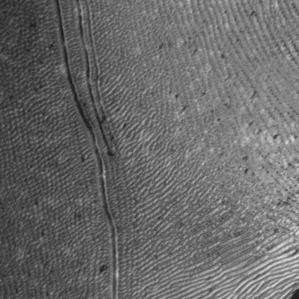
Label: frost